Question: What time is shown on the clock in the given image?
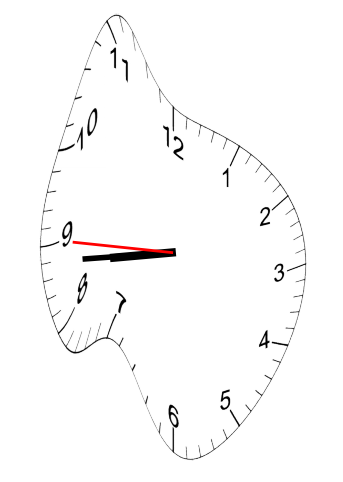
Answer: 08:43:45